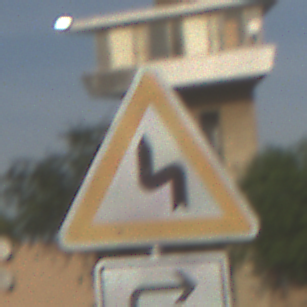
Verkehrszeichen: DoppelkurveZunaechstLinks
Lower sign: RichtungsangabeDurchPfeile5
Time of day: SunriseSunset
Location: Outdoor (Suburban)
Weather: PartlyCloudy
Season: NotSpecified
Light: Natural